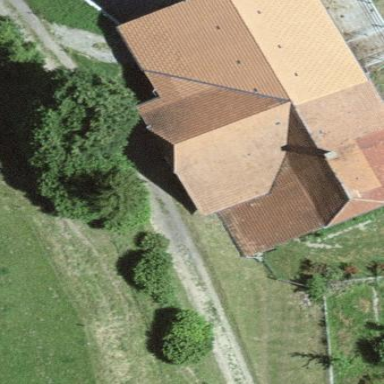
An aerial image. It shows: Farm building.